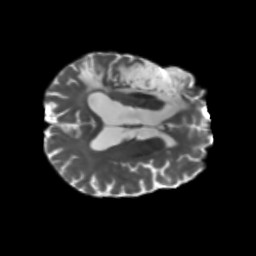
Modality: T2w
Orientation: axial
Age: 71
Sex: male
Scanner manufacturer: siemens
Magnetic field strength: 3 T
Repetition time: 5.25 s
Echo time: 0.08 s